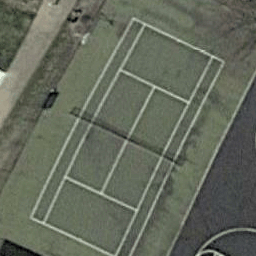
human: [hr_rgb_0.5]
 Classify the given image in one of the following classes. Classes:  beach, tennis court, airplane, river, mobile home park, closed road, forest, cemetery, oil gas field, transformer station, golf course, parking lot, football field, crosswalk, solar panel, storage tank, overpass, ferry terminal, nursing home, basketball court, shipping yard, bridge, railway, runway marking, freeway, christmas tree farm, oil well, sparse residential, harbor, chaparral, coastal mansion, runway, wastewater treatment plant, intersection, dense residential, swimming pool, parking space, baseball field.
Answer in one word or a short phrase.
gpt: tennis court